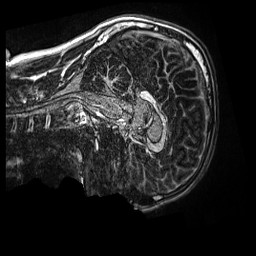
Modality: MP2RAGE
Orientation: sagittal
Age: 12
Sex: male
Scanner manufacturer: siemens
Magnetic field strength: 3 T
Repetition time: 4 s
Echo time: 0.00303 s